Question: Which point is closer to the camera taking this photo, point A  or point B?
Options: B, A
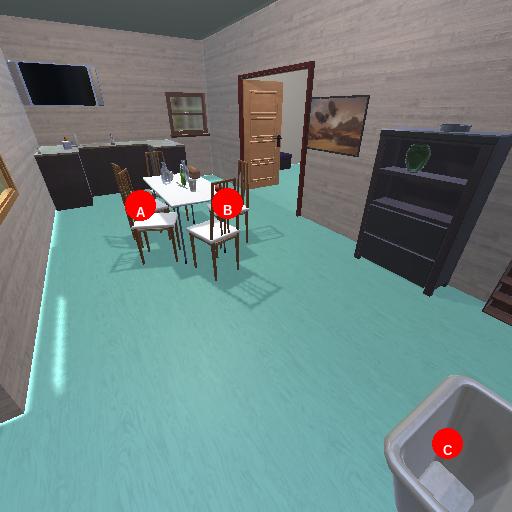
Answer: B